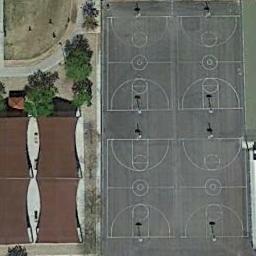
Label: basketball_court